Question: I followed every step of <URL>.
I was careful to use the exact versions of each piece of software (eclipse helios, axis 2 1.5.2 etc). I am running this on mac os x 10.7.5 and now on windows like in the tutorial.
Anyway, everything goes well until step 5 when I go to create the test client. I am able to get thru the wizard to create the client--but only if I point it to this URL:
'''
localhost:8080/MyFirstWebService/services/FirstWebSertice?wsdl
'''
instead of this one in the tutorial
'''
http://localhost:8080/axis2/services/FirstWebService?wsdl
'''
Afterwards, it does not generate two classes called FirstWebServiceStub.java and FirstWebServiceCallbackHandler.java --but instead generates a few classes shown in the picture below.
Is this a major discrepancy? Have I done something wrong? How should I translate this code from the tutorial to get it working with the classes that were generated?
'''
package com.sencide;
import java.rmi.RemoteException;
import com.sencide.FirstWebServiceStub.AddTwoNumbers;
import com.sencide.FirstWebServiceStub.AddTwoNumbersResponse;
public class TestClient {
public static void main(String[] args) throws RemoteException {
FirstWebServiceStub stub = new FirstWebServiceStub();
AddTwoNumbers atn = new AddTwoNumbers();
atn.setFirstNumber(5);
atn.setSecondNumber(7);
AddTwoNumbersResponse res = stub.addTwoNumbers(atn);
System.out.println(res.get_return());
}
}
'''

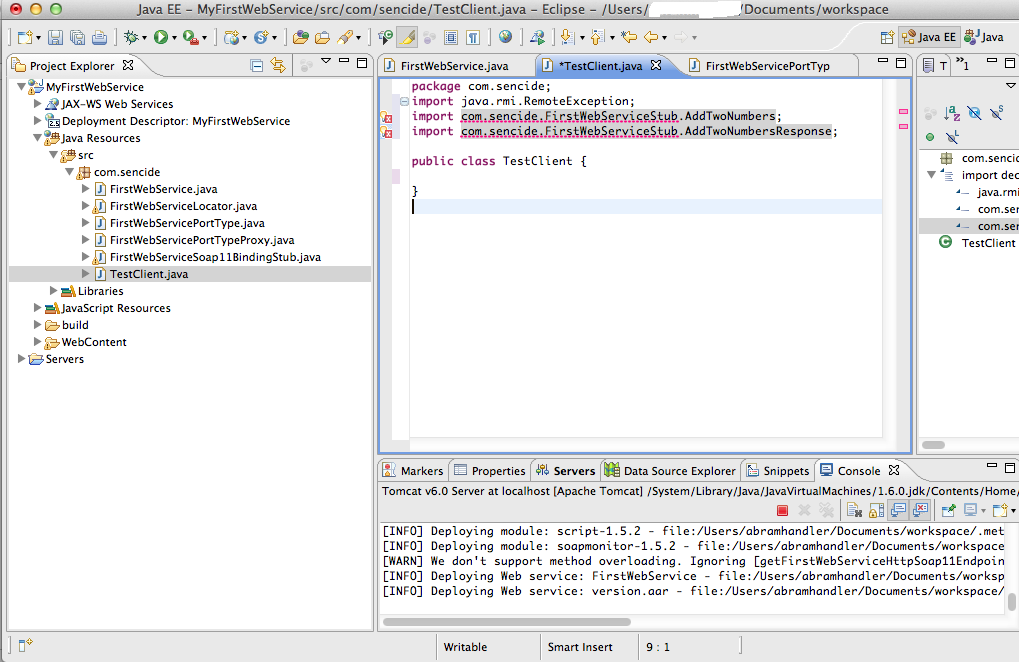
Answer: The URL 'http://localhost:8080/axis2/services/FirstWebService?wsdl' would be handled by the service installed in step 4 of the tutorial. Since you skipped that step, the URL won't work.
Under normal tomcat behavior, "/axis2" part of the URL references a particular web application (WAR file) deployed within tomcat. In this case, from tomcat's perspective the web application is axis2.war.
The "services/FirstWebSertice" part of the URL references a particular Axis2 service (AAR file) running within the Axis2 environment.
As @andreas-veithen noted, it looks like the boilerplate java classes in your project explorer image were generated by Axis rather than Axis2. Axis and Axis2 are really two different web service libraries; one is not just a later version of the other. It seems that you somehow used the wrong code generator to generate those classes.